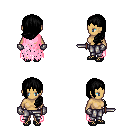
a pixel art fantasy rpg character, female body template, human, tanned skin, pink tattered cape, metal pants, black left-swept hairstyle, metal gloves, ghillies, dagger, four views (front, back, left, right), 2x2 character sprite sheet, small pixel art, hard edges, no anti-aliasing